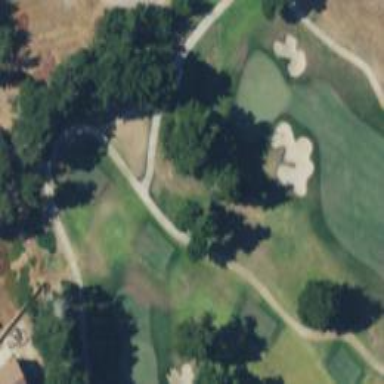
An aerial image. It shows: Service road used as golf cart path.